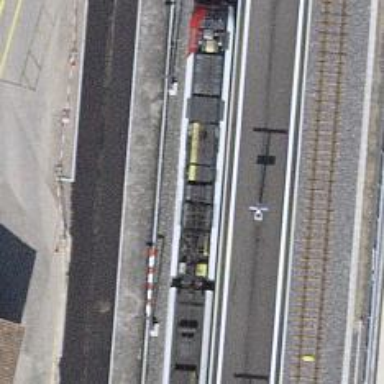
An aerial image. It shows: Narrow-gauge railway track with 1 electrified contact line.